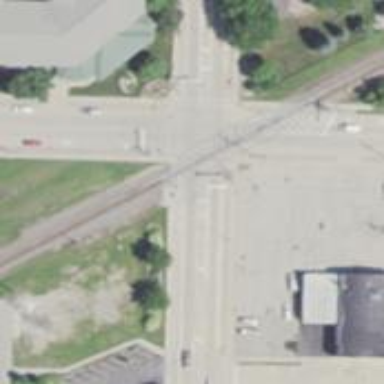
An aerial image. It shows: Level crossing along the railway.